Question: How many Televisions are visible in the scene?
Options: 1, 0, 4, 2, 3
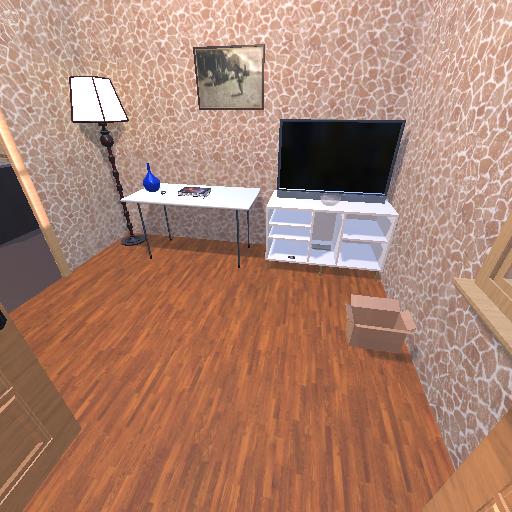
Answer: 1